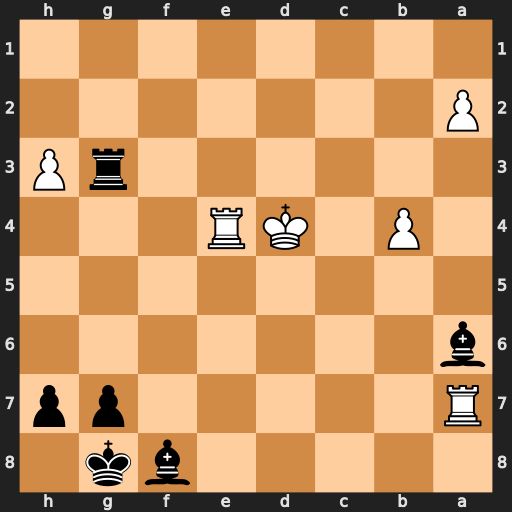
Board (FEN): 5bk1/R5pp/b7/8/1P1KR3/6rP/P7/8
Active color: b
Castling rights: -
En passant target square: -
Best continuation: Rd3+ Ke5 Bd6+ Kf5 Bc8+